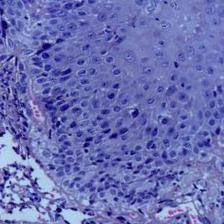
Diagnosis: Normal